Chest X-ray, PA view. Patient: 41 years old, sex F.
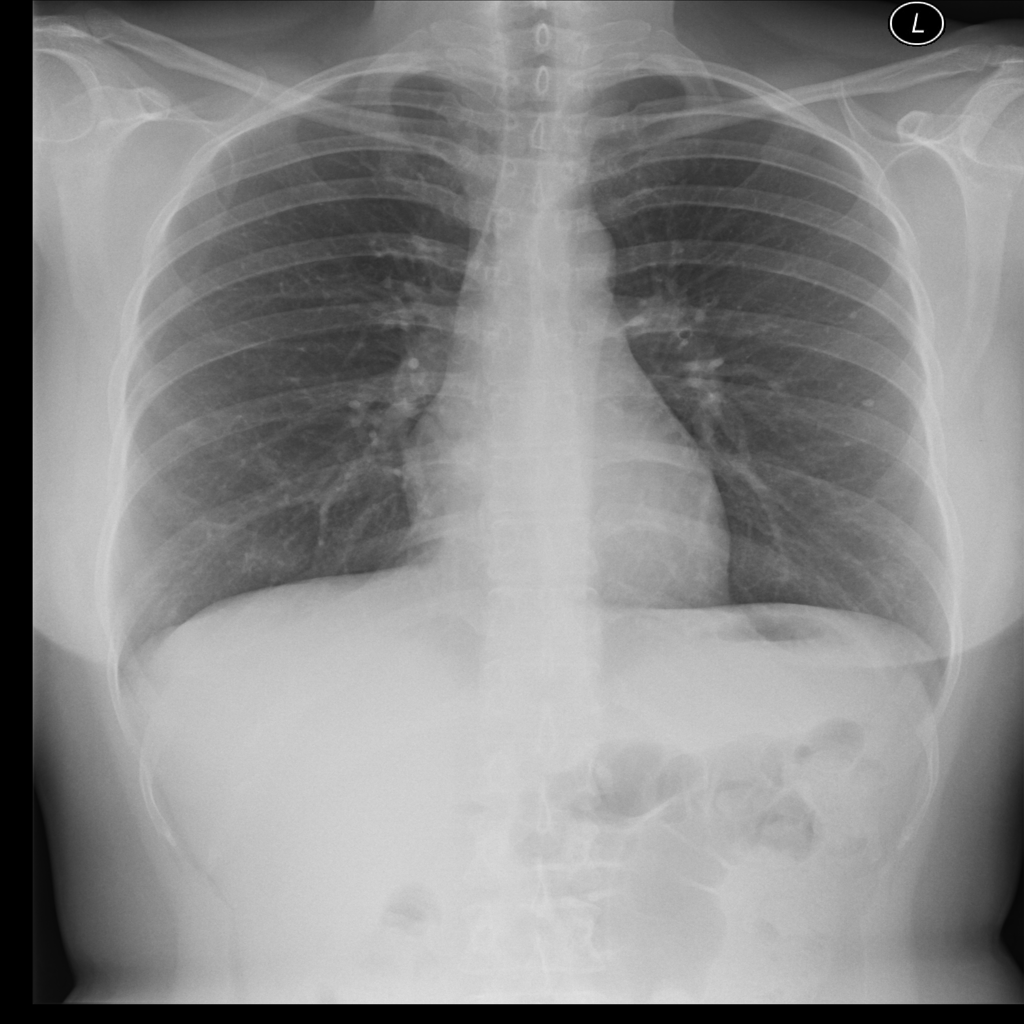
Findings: No Finding